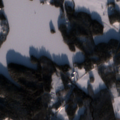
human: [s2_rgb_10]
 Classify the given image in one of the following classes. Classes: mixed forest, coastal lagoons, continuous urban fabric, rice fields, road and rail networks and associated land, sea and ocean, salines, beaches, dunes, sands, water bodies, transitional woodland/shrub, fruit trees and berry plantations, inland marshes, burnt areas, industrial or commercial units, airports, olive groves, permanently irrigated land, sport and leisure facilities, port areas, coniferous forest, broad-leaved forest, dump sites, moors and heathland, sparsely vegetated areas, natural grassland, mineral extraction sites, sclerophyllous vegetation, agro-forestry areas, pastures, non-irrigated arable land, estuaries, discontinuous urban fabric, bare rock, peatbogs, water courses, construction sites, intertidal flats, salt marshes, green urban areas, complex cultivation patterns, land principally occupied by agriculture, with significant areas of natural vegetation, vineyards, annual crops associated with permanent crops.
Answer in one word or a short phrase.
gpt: non-irrigated arable land, broad-leaved forest, coniferous forest, mixed forest, transitional woodland/shrub, water bodies